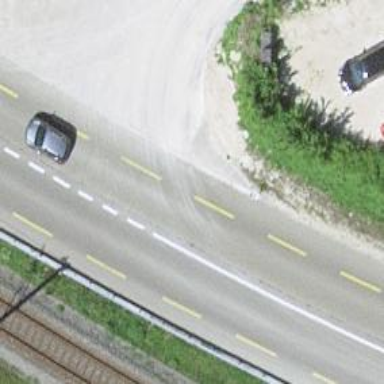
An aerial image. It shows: Primary road with asphalt surface.